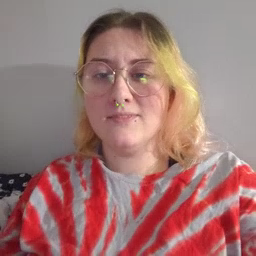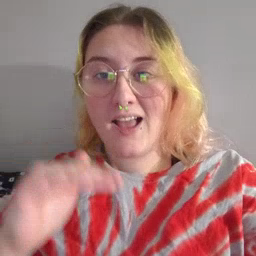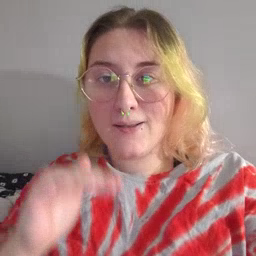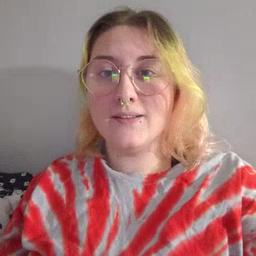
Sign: child